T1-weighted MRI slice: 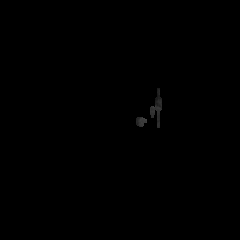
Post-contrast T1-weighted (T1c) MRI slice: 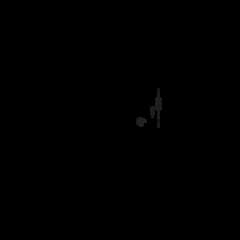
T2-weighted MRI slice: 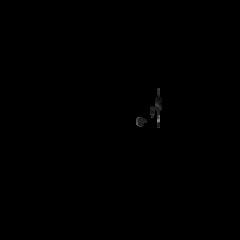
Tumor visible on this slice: no